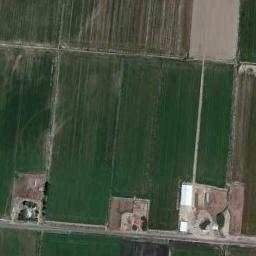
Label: rectangular_farmland